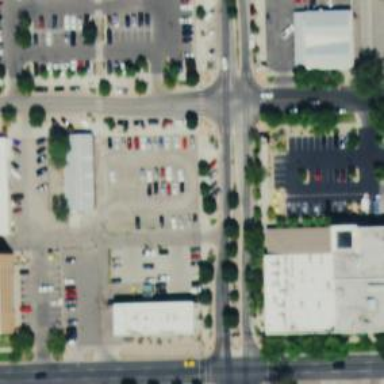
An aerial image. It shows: Parking space.